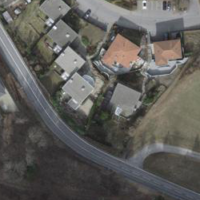
EUNIS habitat code: 55
Species observed at this site:
Plantago media